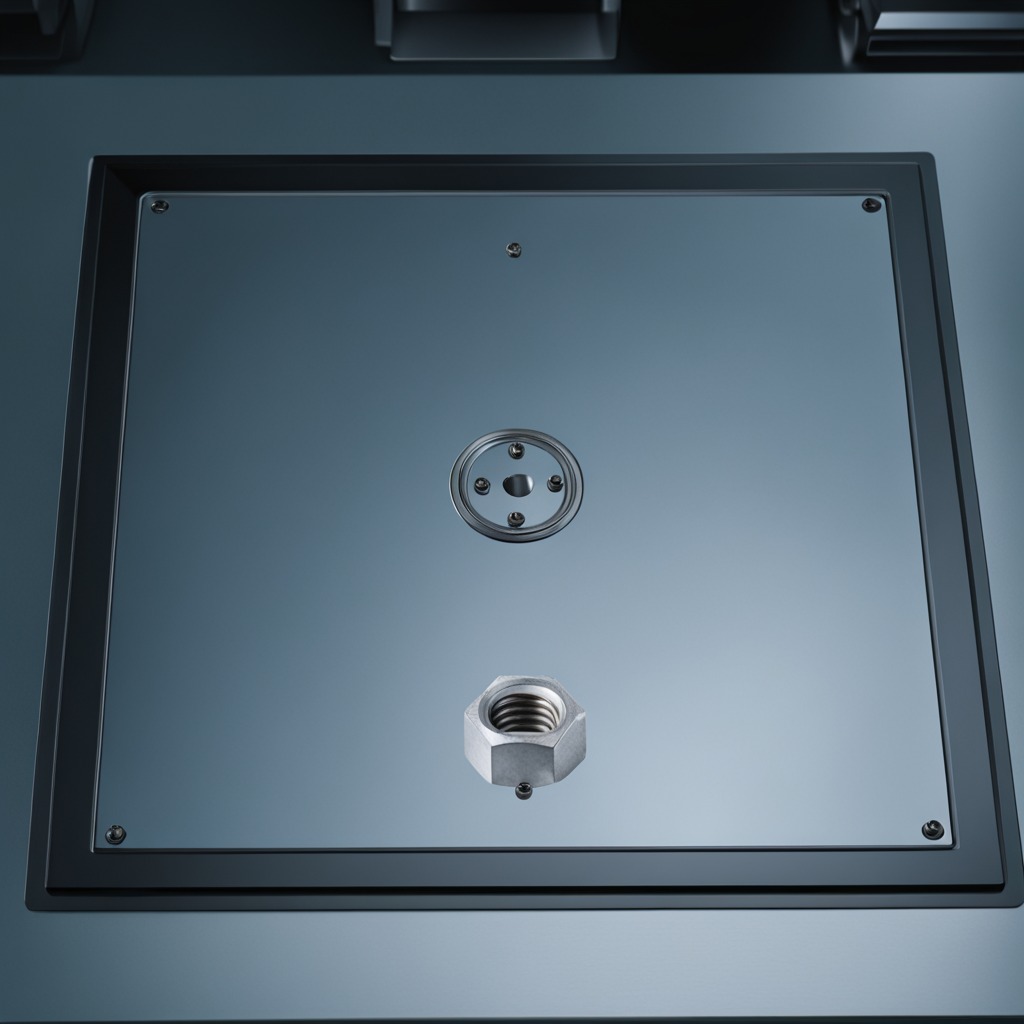
A metal nut is lying on the metal table in a machine shop under fluorescent lights.